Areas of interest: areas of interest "Shanghai Hongkou District Library (Quyang Branch)"
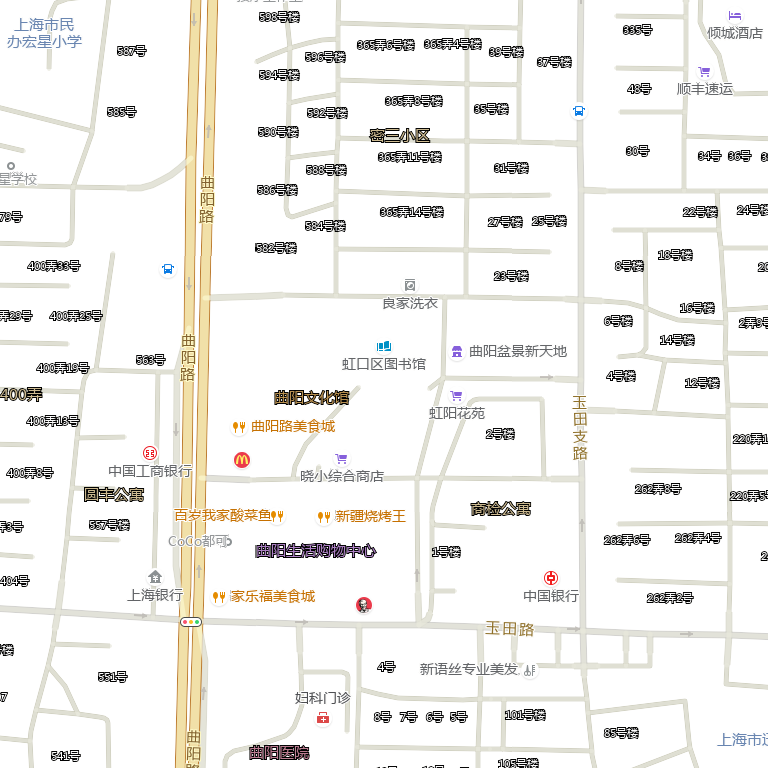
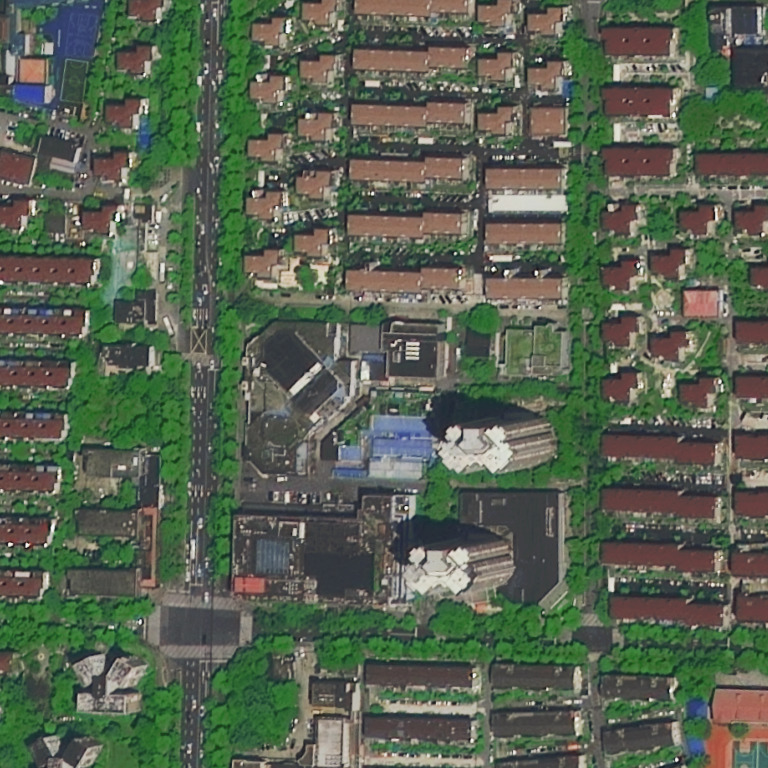